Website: home-depot
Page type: account-selection
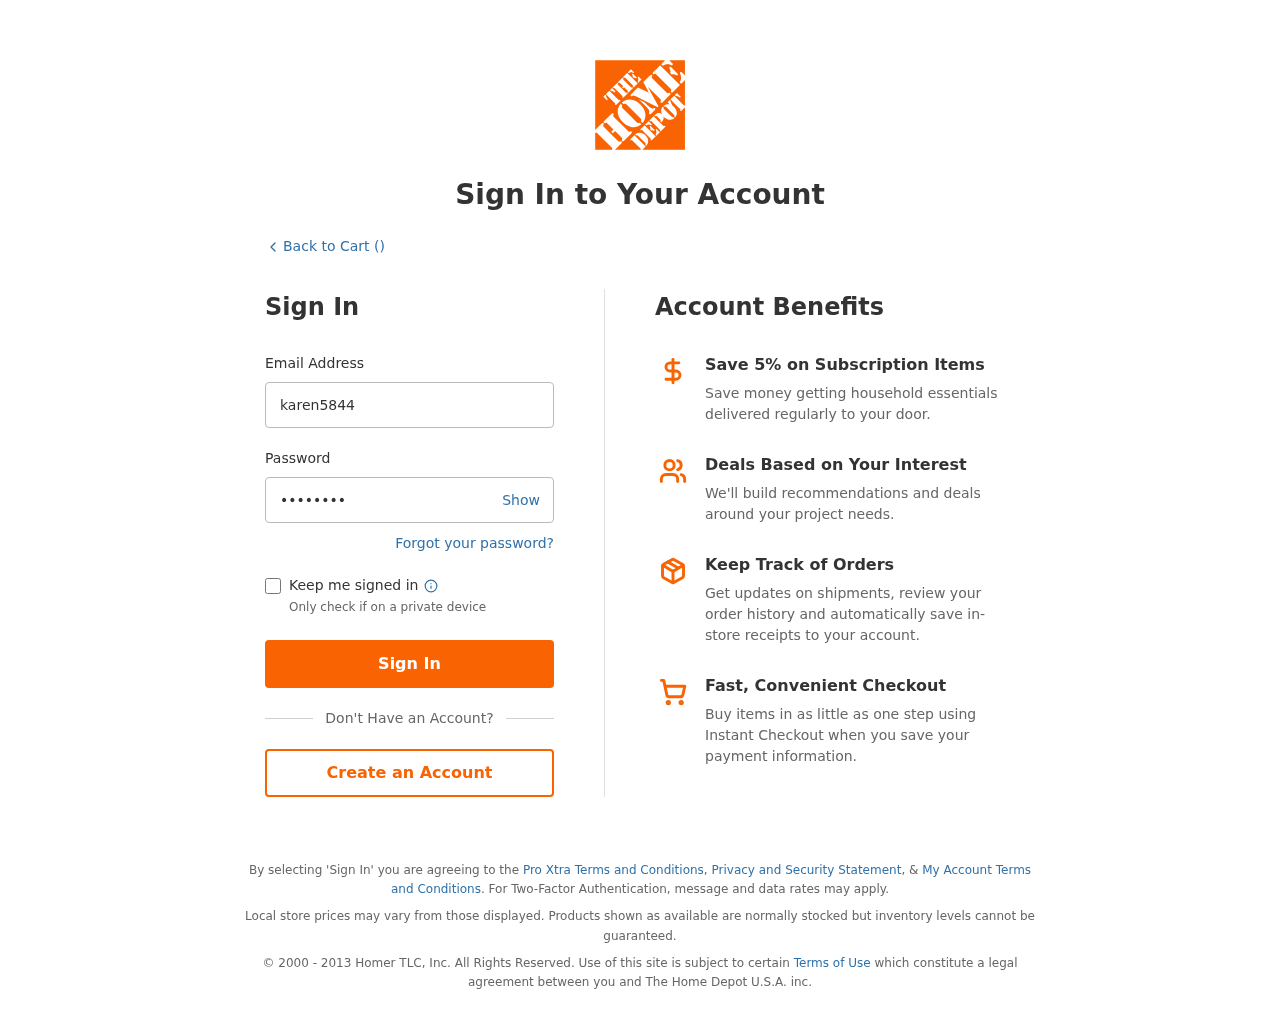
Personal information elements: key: PII_LOGIN_USERNAME
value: karen5844